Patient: sex F, age 64
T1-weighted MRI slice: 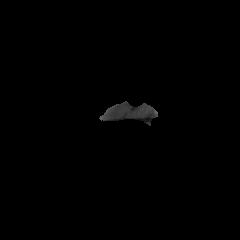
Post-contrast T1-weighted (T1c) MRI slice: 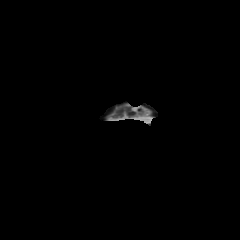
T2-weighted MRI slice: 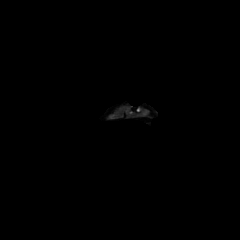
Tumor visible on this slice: no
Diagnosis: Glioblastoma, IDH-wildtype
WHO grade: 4